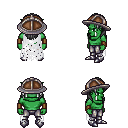
a pixel art fantasy rpg character, male body template, orc, green skin, white tattered cape, metal pants, gray long hairstyle, chain helm, leather bracers, metal boots, four views (front, back, left, right), 2x2 character sprite sheet, small pixel art, hard edges, no anti-aliasing